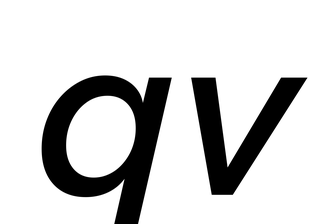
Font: InstrumentSans-Italic_Medium_Italic